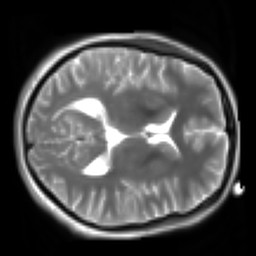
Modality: T2w
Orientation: axial